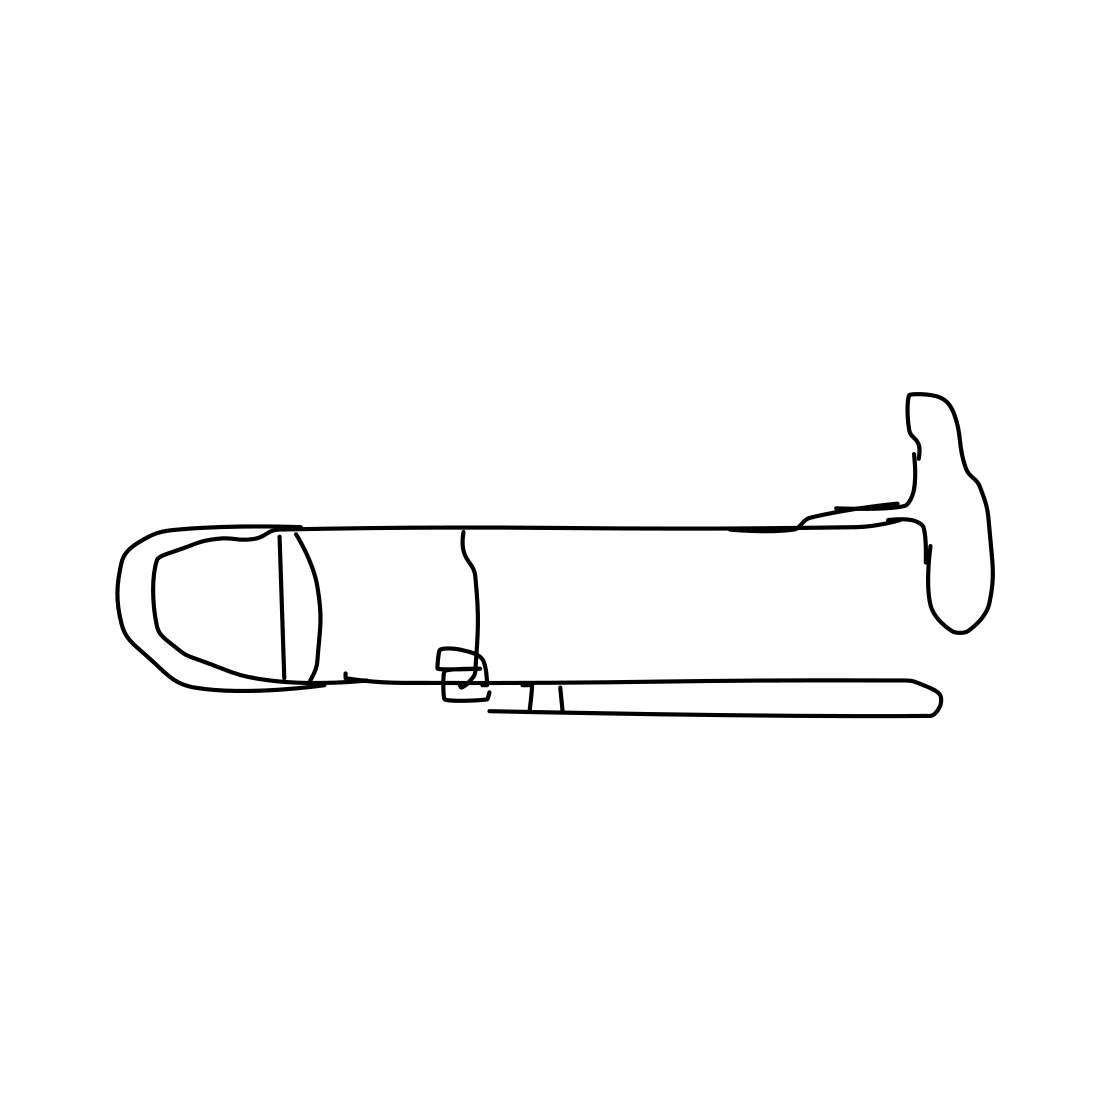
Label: trombone